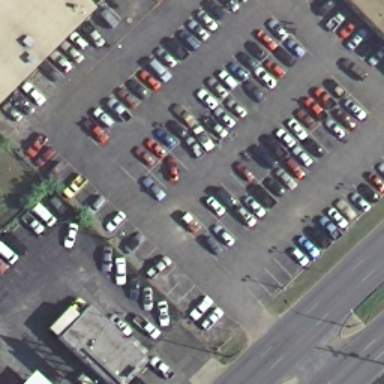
Lots of cars parked in the parking lot .